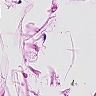
Metastatic tissue present: no